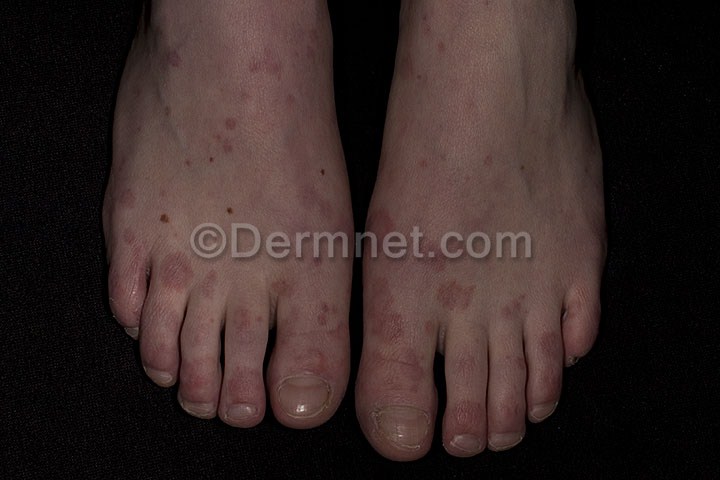
Disease: Vasculitis Photos